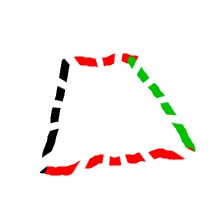
Shape: trapezoid